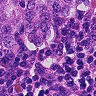
Metastatic tissue present: yes